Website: crate-barrel
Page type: customer-info-address
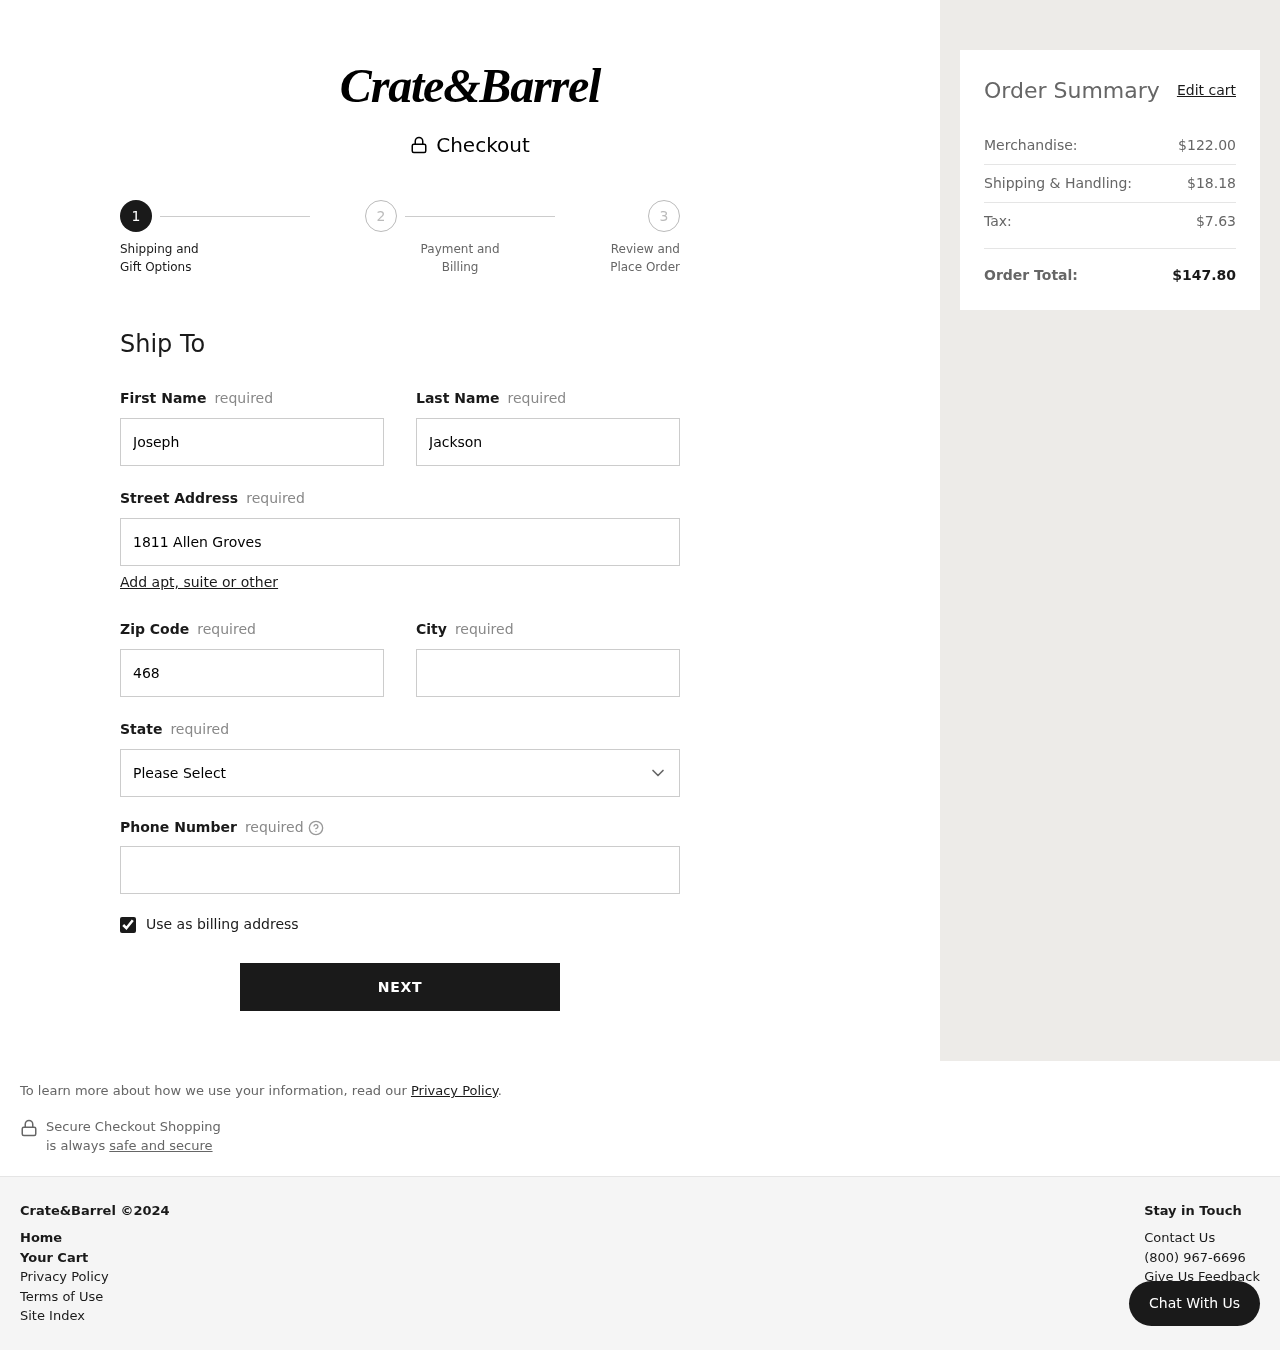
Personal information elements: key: PII_CITY
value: Mitchellchester
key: PII_FIRSTNAME
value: Joseph
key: PII_LASTNAME
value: Jackson
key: PII_PHONE
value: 5347743506
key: PII_POSTCODE
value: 46868
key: PII_STATE
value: South Carolina
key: PII_STREET
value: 1811 Allen Groves
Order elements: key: ORDER_SUBTOTAL
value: $122.00
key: ORDER_SHIPPING_COST
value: $18.18
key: ORDER_TAX
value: $7.63
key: ORDER_TOTAL
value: $147.80